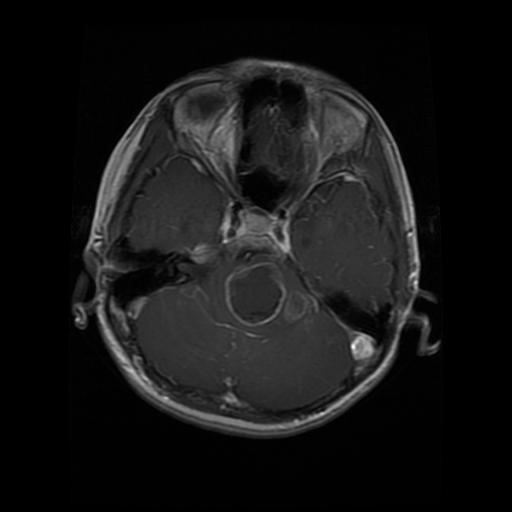
Label: glioma